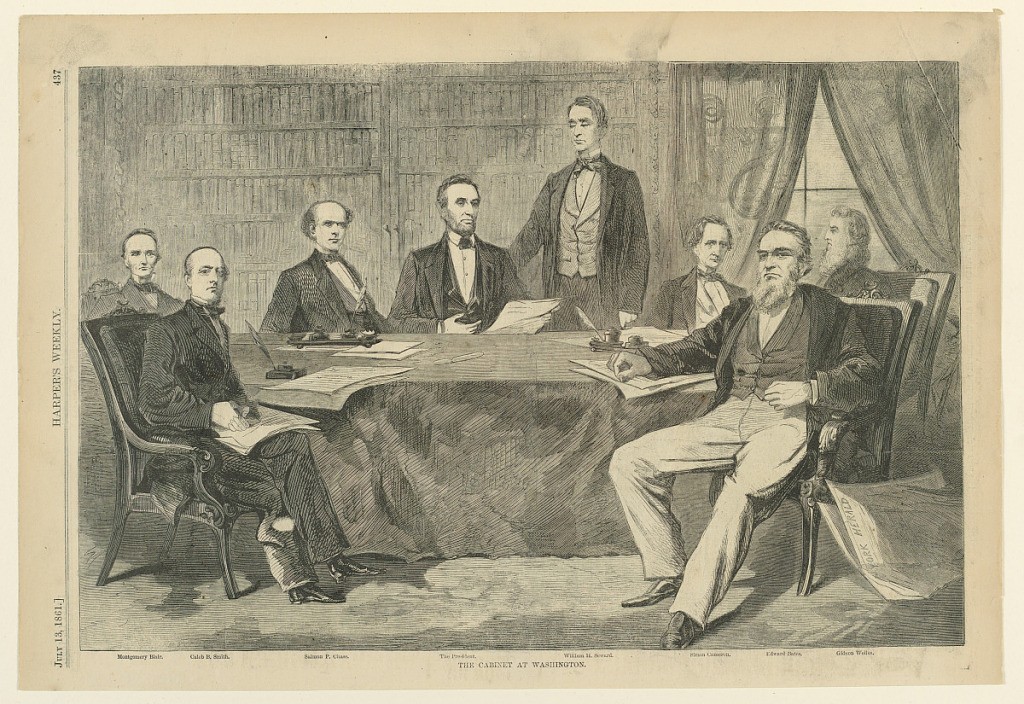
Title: President Lincoln and His Cabinet Members at Washington, D.C., from Harper's Weekly, July 13, 1861, p. 437.
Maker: Unknown, American
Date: July 13, 1861
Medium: Wood engraving in black ink on newsprint paper
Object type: Print
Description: Horizontal view of an interior with President Lincoln and his cabinet seated around a table and facing the spectator.  Secretary Seward stands behind the President and the names of the other cabinet members are indicated in the margin below.